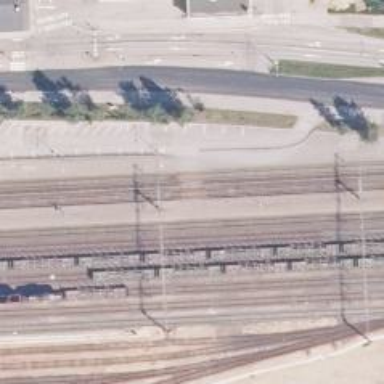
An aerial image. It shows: Railway with continuous electrified contact lines.